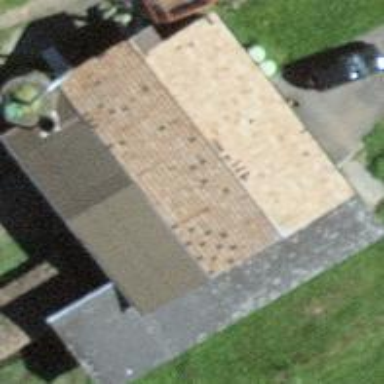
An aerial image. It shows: Barn with gabled roof.